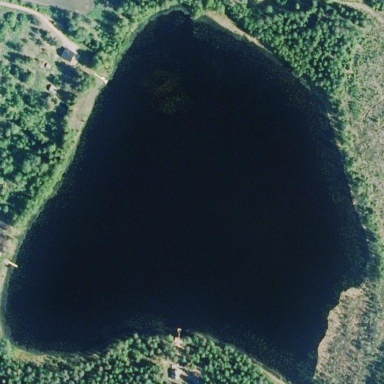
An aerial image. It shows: Lake with natural water.